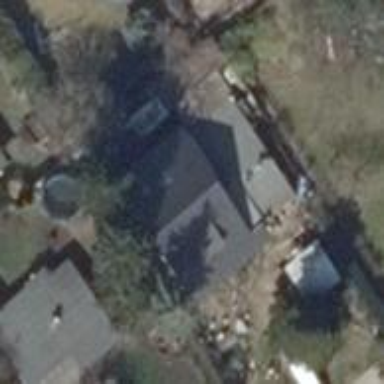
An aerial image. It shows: Detached building with gabled roof.